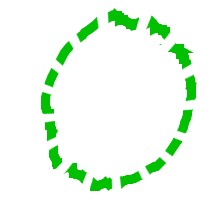
Shape: circle